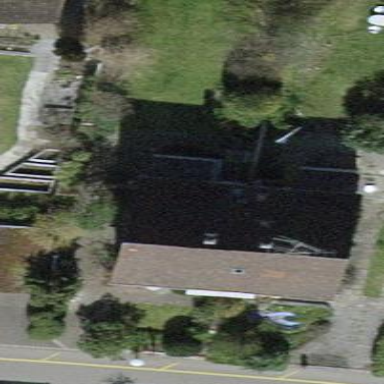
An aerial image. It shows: Building with tile roof.